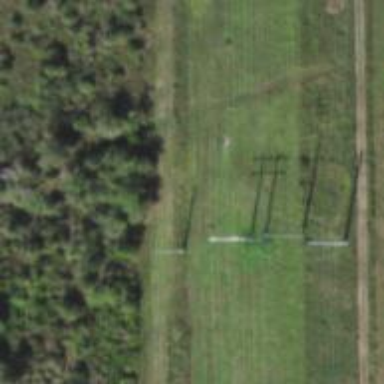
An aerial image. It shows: Power pole.